Interaction volume radius: 10 \u00c5
Interaction volume height: 10 \u00c5
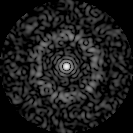
Disorder parameter: 0.7646